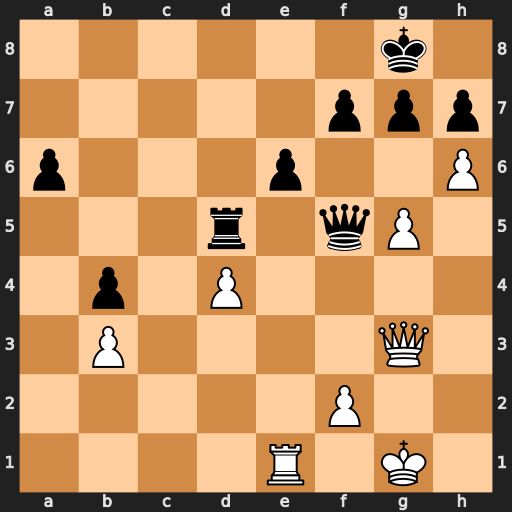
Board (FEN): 6k1/5ppp/p3p2P/3r1qP1/1p1P4/1P4Q1/5P2/4R1K1
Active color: w
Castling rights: -
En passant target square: -
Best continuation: Qb8+ Rd8 Qxd8#